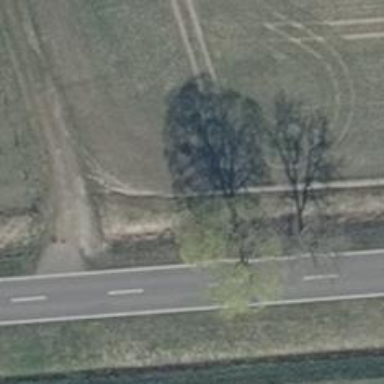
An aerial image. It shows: Row of trees in natural setting.